Question: This is a typical INotifyPropertyChanged implementation for using Binding in WPF/C#.
'''
namespace notifications.ViewModel
{
class MainViewModel : INotifyPropertyChanged
{
public const string NamePropertyName = "CheckBoxState";
private bool _checkboxstate = true;
public bool CheckBoxState
{
get { return _checkboxstate; }
set
{
if (_checkboxstate == value) return;
_checkboxstate = value;
RaisePropertyChanged(NamePropertyName);
}
}
public event PropertyChangedEventHandler PropertyChanged;
private void RaisePropertyChanged(string propertyName)
{
if (PropertyChanged != null)
{
PropertyChanged(this, new PropertyChangedEventArgs(propertyName));
}
}
}
}
'''
I also have a XAML code that has a binding to 'CheckBoxState'.
'''
<Grid>
<StackPanel HorizontalAlignment="Center" VerticalAlignment="Center">
<CheckBox Content="Click Me" IsChecked="{Binding Path=CheckBoxState, Mode=TwoWay}" />
<TextBlock Text="{Binding Path=CheckBoxState, Mode=TwoWay}" />
</StackPanel>
</Grid>
'''
This is the MainWindow.xaml.cs to link between the DataContext and model.
'''
public partial class MainWindow : Window
{
notifications.ViewModel.MainViewModel model = new notifications.ViewModel.MainViewModel();
public MainWindow()
{
InitializeComponent();
this.DataContext = model;
}
}
'''
When the user sets the check box, I think what would happen is as follows : 'IsChecked' becomes true, and with '"{Binding Path=CheckBoxState, Mode=TwoWay}"', 'CheckBoxState' property becomes true to call 'RaisePropertyChanged()' and accordingly 'PropertyChanged()'. As the parameter to this function is 'CheckBoxState', every Binding with Path 'CheckBoxState' is notified to update itself.
- '<TextBlock Text="{Binding Path=CheckBoxState, Mode=TwoWay}" />'- 'if (PropertyChanged != null)'- 'Mode=TwoWay'
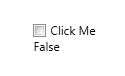
Answer: > How does this call activates ? What's the C#'s magic behind
this to make it possible?
This code creates a 'Binding' object which links the TextBlock's Text property to the ViewModel property. It also adds an event handler to the ViewModel's PropertyChanged event to update the text value when the ViewModel fires the PropertyChanged event (with the right property).
> Why is 'if (PropertyChanged != null)' necessary? Who sets up the
PropertyChanged to what value?
If the PropertyChanged event is null, then firing it will cause a NullReferenceException.
> The meaning of 'Mode=TwoWay' looks like that it not only can signal the
change, but also updates the content when other Binding element with
the same name in binding changes, then what about OneWay mode? Can we
set a Binding as source only or target only?
The binding modes are:
- - - -
You can read more about them here: <URL>